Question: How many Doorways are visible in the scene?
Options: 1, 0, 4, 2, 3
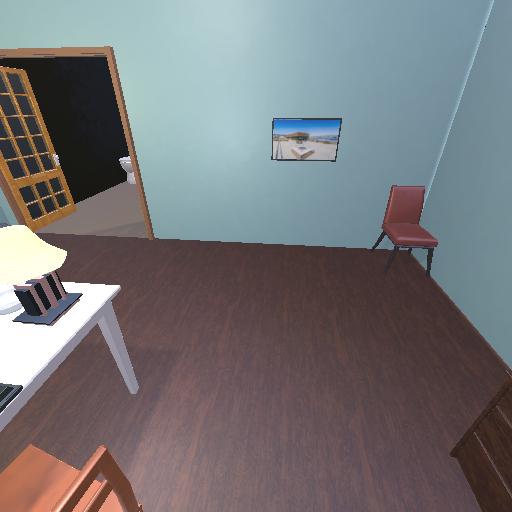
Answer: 1